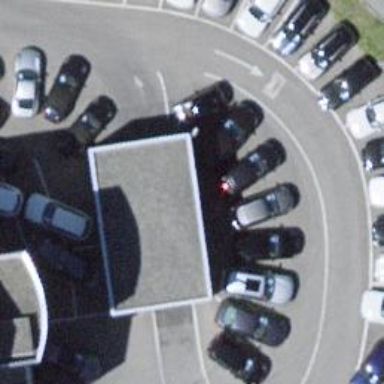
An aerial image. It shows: Car wash facility.